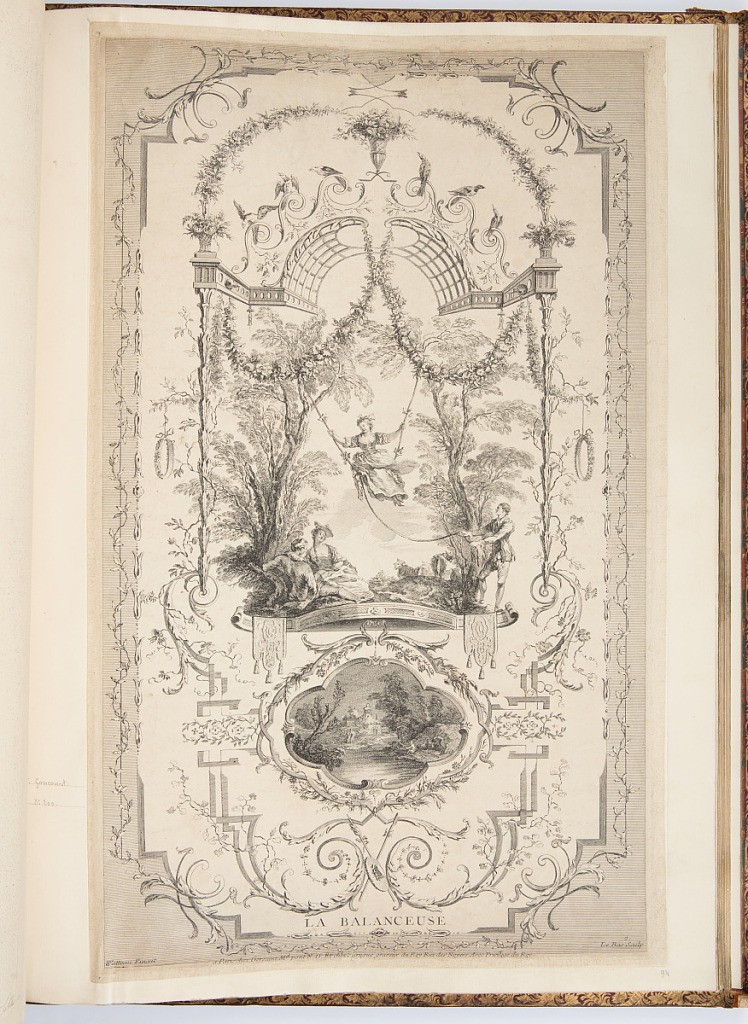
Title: LA BALANCEUSE
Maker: Antoine Watteau, French, 1684–1721
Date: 1723-1735
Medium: Etching on laid paper
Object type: Bound print
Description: Vignette of figures in a landscape. At left of the vignette, a young man and woman sit talking; at center, a woman sits on a rope swing suspended between two trees; a young man at lower right holds the rope that swings her. The scene is set within a field of arabesque ornamentation, and includes motifs such as scrolls, birds, garland, baskets of flowers, reeds, and meanders. Below the figures in the vignette, there is a cartouche with a landscape scene with a woman bathing at a river, and two figures in the background. The plate is signed.